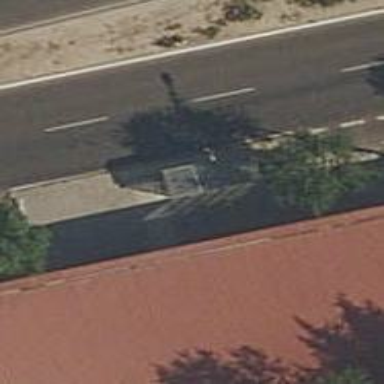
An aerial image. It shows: Bus stop with platform for public transport.